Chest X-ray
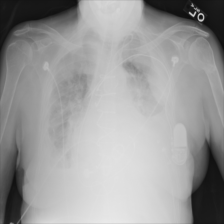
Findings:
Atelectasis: negative
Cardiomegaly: negative
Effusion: positive
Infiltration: positive
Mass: negative
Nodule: negative
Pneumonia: negative
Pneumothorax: negative
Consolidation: negative
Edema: negative
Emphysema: negative
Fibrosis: negative
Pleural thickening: negative
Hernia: negative